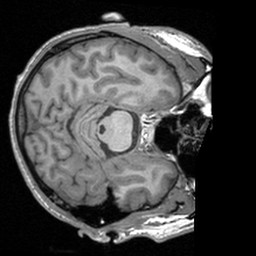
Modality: T1w
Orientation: axial
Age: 23
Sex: male
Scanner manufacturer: siemens
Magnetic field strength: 3 T
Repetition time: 1.9 s
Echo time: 0.00226 s